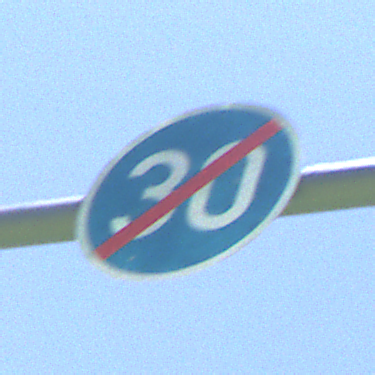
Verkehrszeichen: EndeMindestgeschwindigkeit
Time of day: Midday
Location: Outdoor (Nature)
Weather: Clear
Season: Summer
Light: Natural